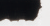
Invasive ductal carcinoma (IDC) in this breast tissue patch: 0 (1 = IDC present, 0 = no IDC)